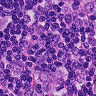
Metastatic tissue present: yes